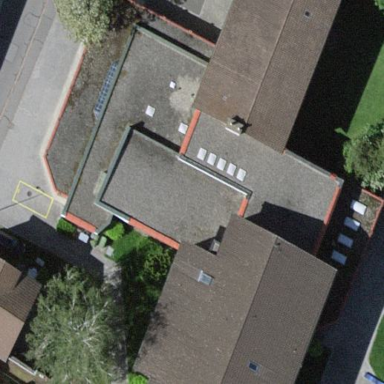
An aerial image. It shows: School building.